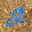
Label: 2